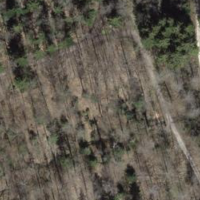
EUNIS habitat code: 41
Species observed at this site:
Poecile palustris
Corvus corone
Phylloscopus collybita
Parus major
Fringilla coelebs
Turdus viscivorus
Aegithalos caudatus
Columba palumbus